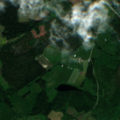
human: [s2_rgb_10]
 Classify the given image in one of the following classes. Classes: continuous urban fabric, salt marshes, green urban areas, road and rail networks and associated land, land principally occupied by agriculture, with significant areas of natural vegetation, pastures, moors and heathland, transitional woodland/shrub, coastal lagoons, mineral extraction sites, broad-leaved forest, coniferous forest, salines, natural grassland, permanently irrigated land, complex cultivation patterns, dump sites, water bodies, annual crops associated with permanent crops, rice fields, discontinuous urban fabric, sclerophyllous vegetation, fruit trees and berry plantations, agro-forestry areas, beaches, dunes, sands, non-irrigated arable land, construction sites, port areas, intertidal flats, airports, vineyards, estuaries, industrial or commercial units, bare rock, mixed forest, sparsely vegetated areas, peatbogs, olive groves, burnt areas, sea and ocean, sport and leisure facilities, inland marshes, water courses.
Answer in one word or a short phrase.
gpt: land principally occupied by agriculture, with significant areas of natural vegetation, coniferous forest, mixed forest, transitional woodland/shrub